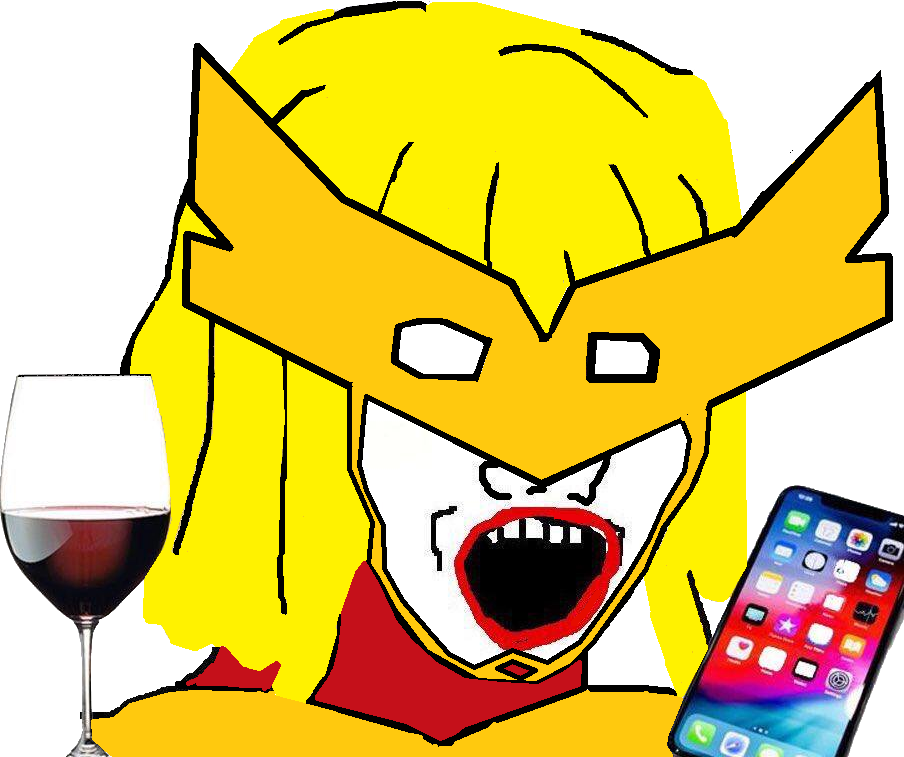
Label: 5_Soyjak